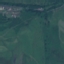
Land use / land cover: Pasture